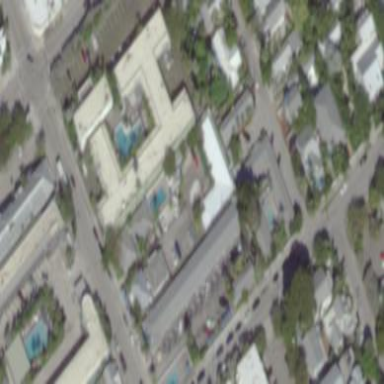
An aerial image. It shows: Hotel building.